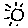
Label: sun